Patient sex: M
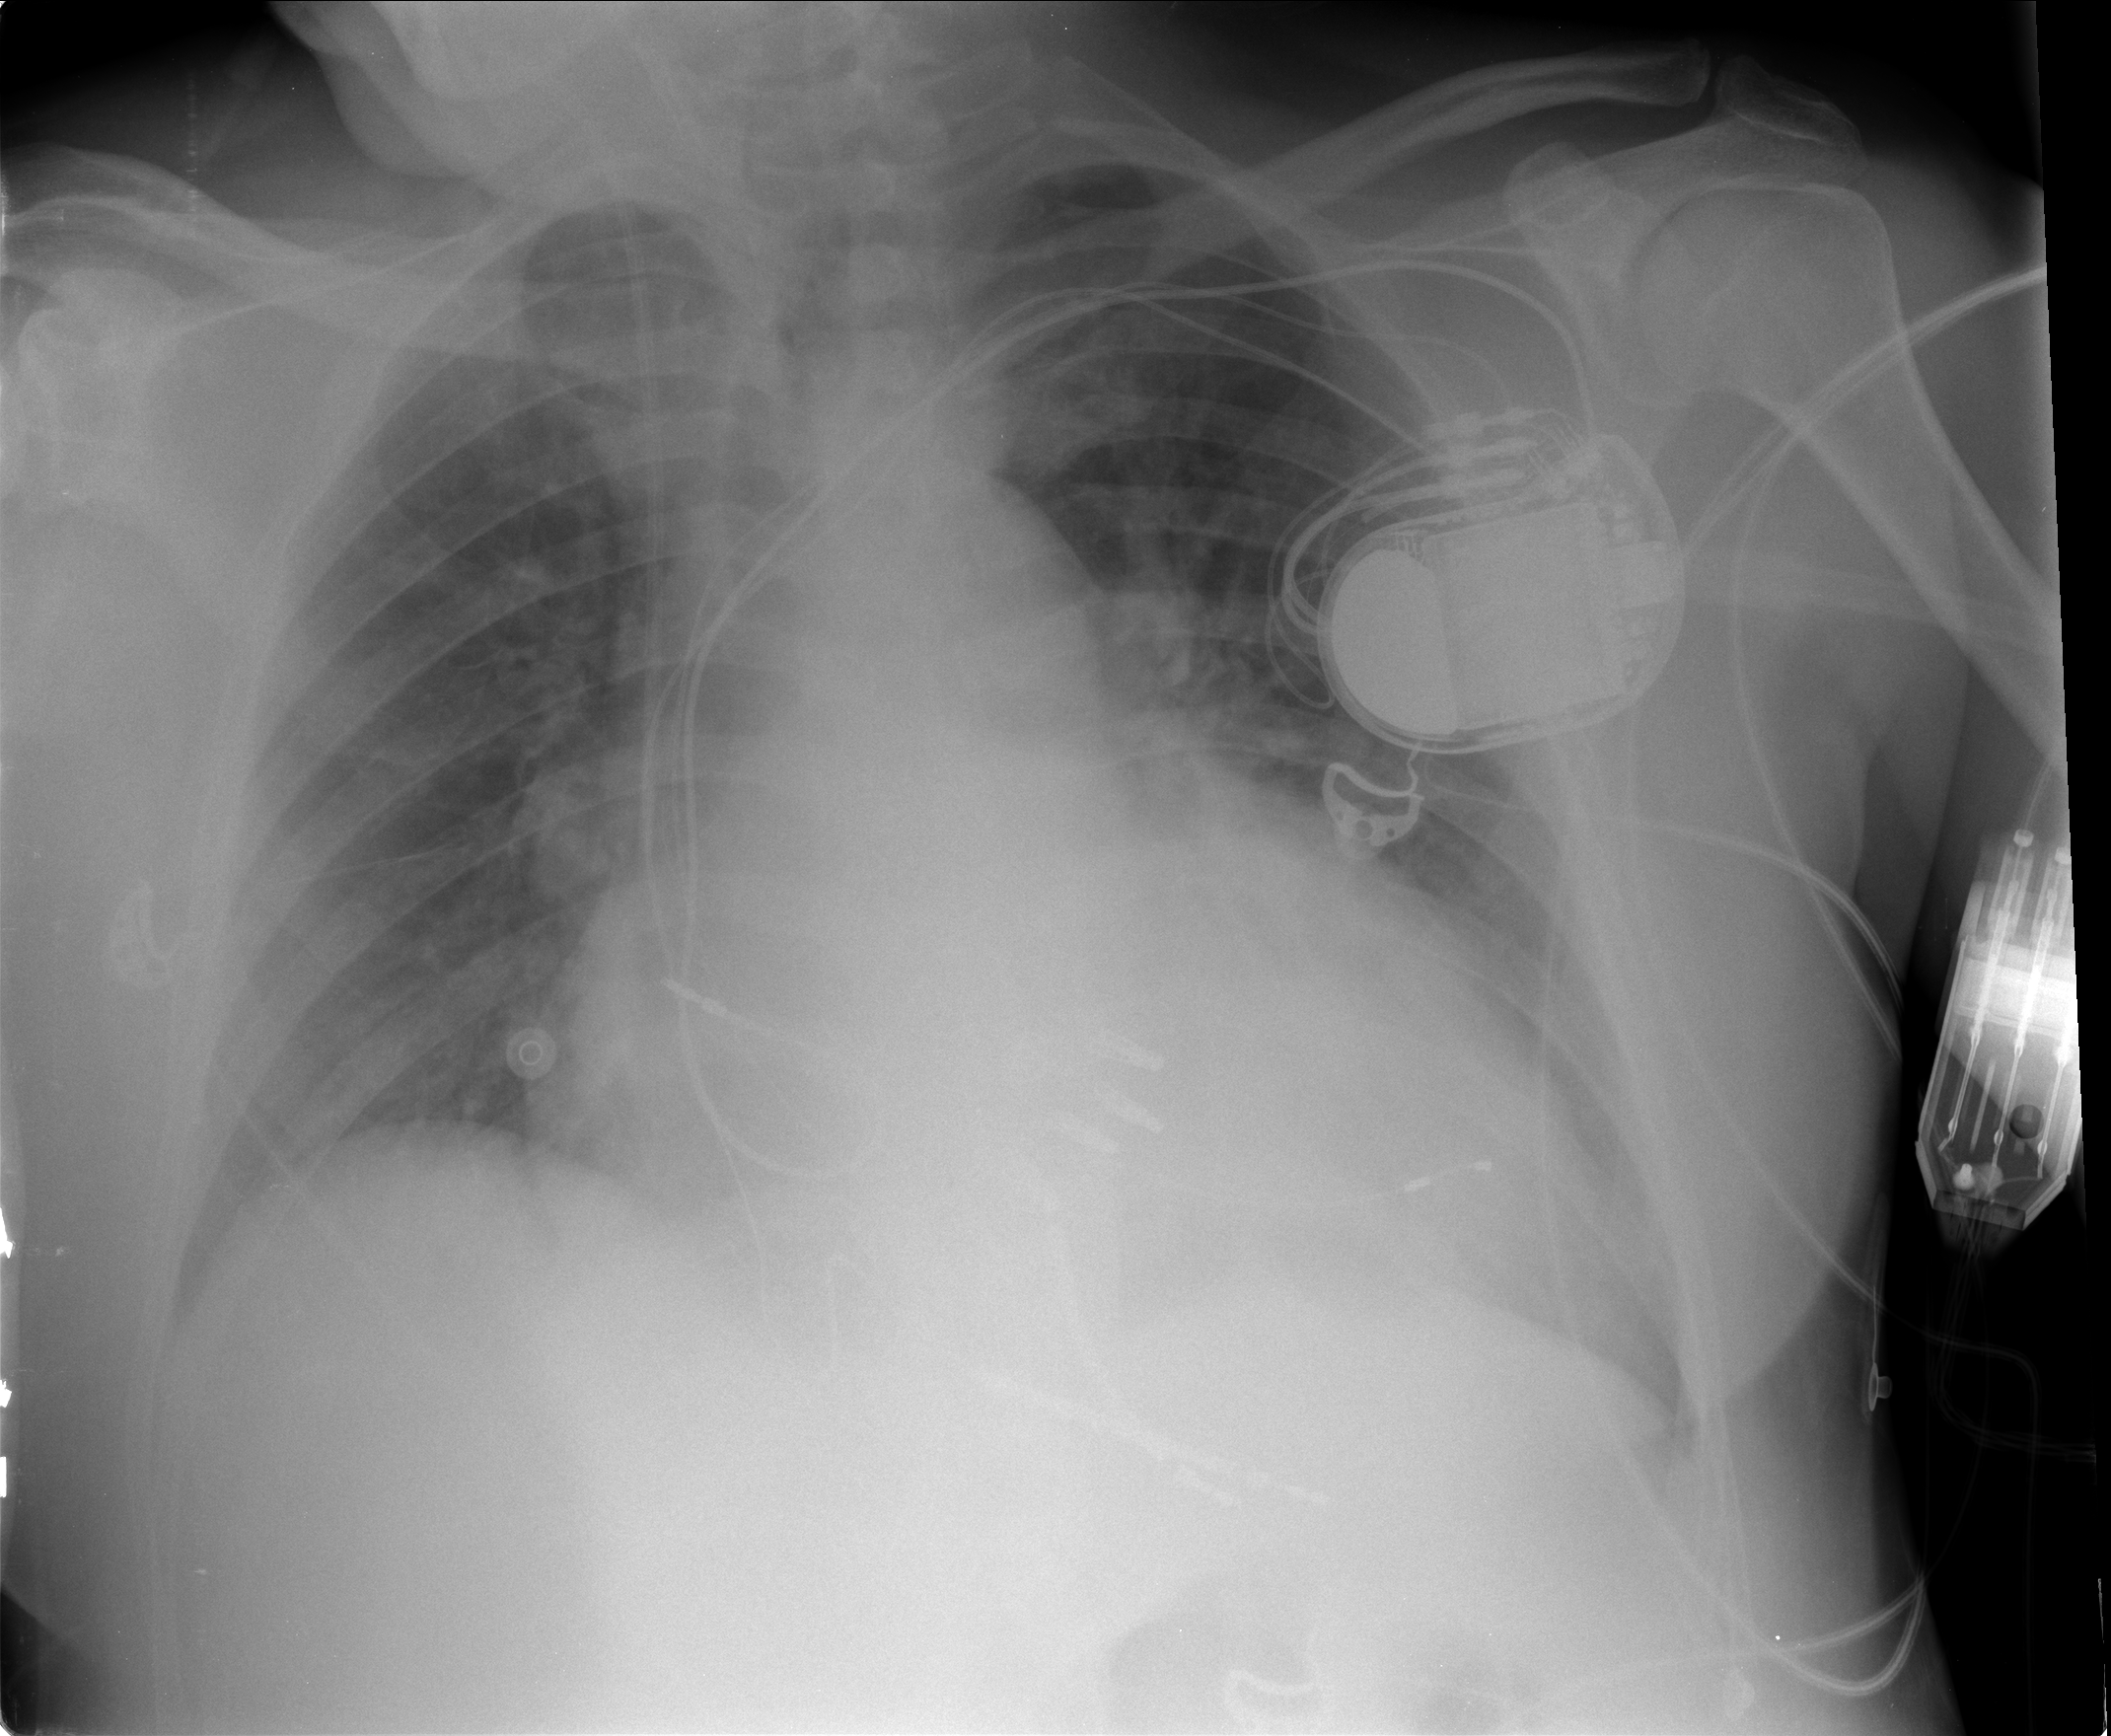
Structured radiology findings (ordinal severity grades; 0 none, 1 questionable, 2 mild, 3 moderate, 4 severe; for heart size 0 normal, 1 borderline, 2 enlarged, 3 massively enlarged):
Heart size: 2
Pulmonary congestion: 2
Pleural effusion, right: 2
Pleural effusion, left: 2
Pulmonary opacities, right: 0
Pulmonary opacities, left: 0
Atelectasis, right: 2
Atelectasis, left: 2